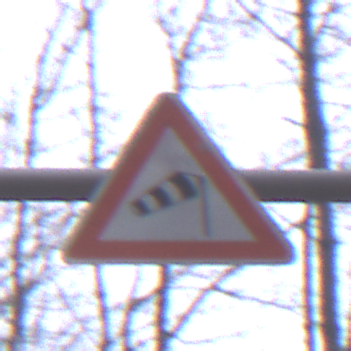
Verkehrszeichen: SeitenwindVonRechts
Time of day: Midday
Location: Outdoor (Nature)
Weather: Overcast
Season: Autumn
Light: Natural